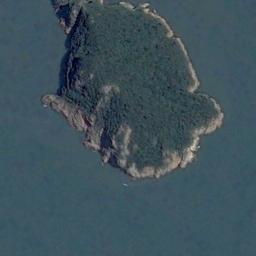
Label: island